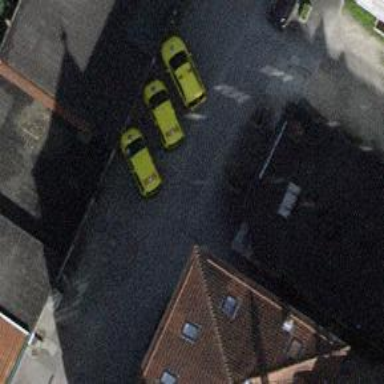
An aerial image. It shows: Alleyway designated as service road.